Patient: sex M, age 66
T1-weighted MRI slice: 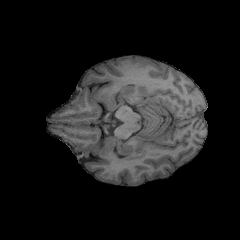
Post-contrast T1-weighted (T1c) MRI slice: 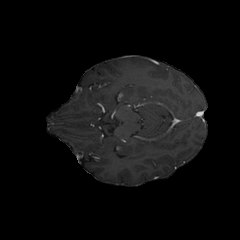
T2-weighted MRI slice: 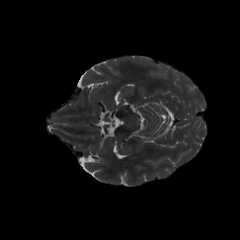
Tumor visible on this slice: no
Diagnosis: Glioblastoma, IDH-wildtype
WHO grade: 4